Question: I am new to pipelining and I need some help regarding the fact that
>
Not only this, if I am given a 5 stage pipeline with duration of them 5 ns,10 ns, 8 ns, 7 ns,7 ns respectively , it is said that each instruction would take 10 ns time.
Can I get a clear explanation for this?
)
Also let my program has 3 instructions I1,I2,I3 and I take 1 clk cycle duration = 1ns
such that the above stages take - 5, 10, 8 , 7 , 7 clock cycles respectively.
Now according to theory a snapshot of the pipeline would be -

But that gives me a total time to be -no of clk cycles*clk cycle duration = 62 * 1 = 62 ns
But according to theory total time should be - (slowest stage) * no. of instructions = 10 * 3 = 30 ns
Though I have an idea why slowest stage is important (each pipeline stage needs to wait hence 1 instruction is produced after every 10 clk cycle- but the result is inconsistent when i calculate it using clk cycles.Why this inconsistency? What am I missing??
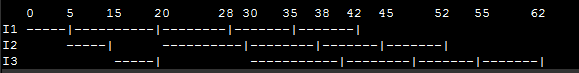
Answer: Thank you all for your answers
I think I have got it clear by now.
This is what I think the answer is -
Well clearly from the diagram each stage has to wait for the slowest stage to complete.
So the total time after which each instruction is completed bounded by the time of wait.
(In my example after a gap of 10 ns)
I wanted to know how long will the particular program containing 3 instructions take to execute
- which is obviously 30ns pertaining to the fact
that every instruction gets completed every 10 ns.
Now suppose I1 is fetched in the pipeline then already 4 other instructions are executing in it.
4 instructions are completed in 40 ns time.
After that I1,I2,I3 executed in order 30 ns.(Assuming no pipeline stalls)
This gives a total of 30+40=70ns .
In fact for n instruction program,k- stage pipeline
I think it is
where C= no. of clk cycles in slowest stage
T= clock cycle time
Please review my understanding .... to know if I am thinking anything wrong and so that
I can accept my own answer!!!